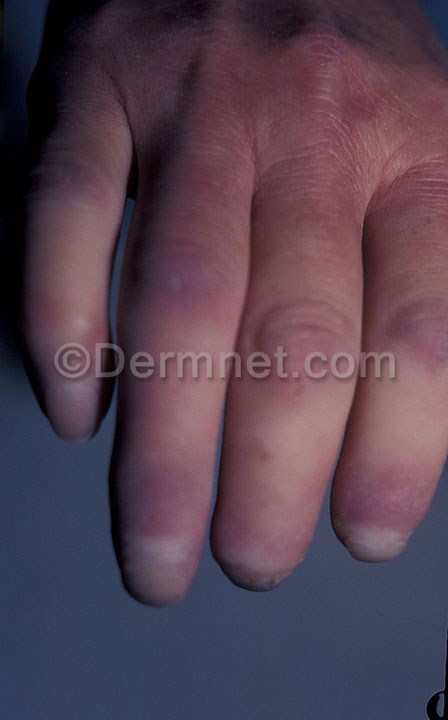
Disease: Lupus and other Connective Tissue diseases